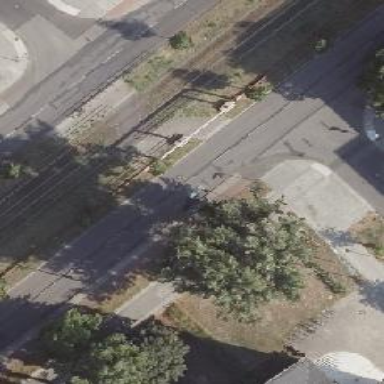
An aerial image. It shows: Unmarked crossing with pedestrian island.